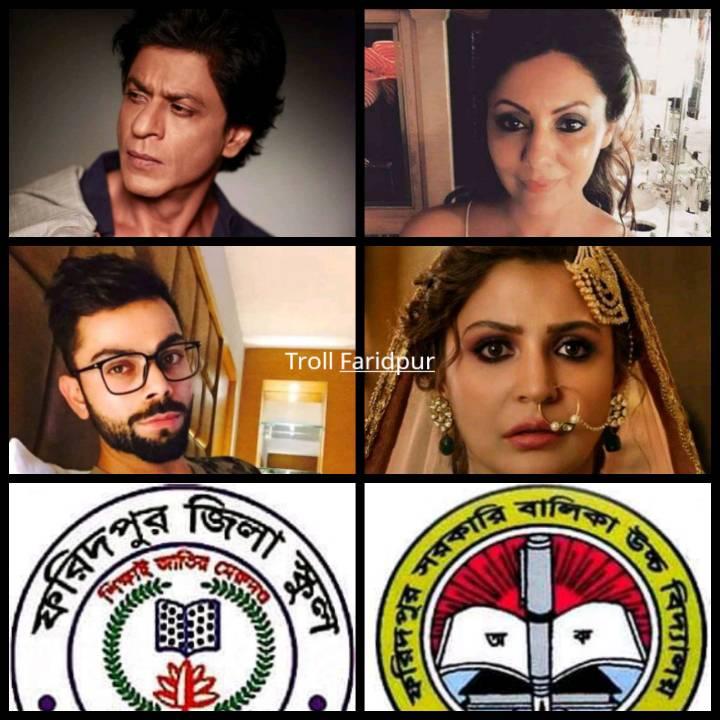
Caption: ফরিদপুর জিলা স্কুল       ফরিদপুর সরকারি বালিকা উচ্চ বিদ্যালয়
Label: non-hate